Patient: sex F, age 67
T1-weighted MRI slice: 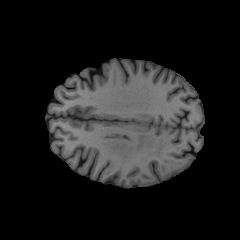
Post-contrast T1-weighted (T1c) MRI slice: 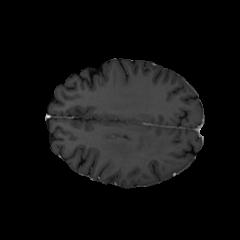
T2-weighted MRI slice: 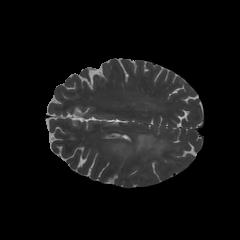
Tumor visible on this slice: yes
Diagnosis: Glioblastoma, IDH-wildtype
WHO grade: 4